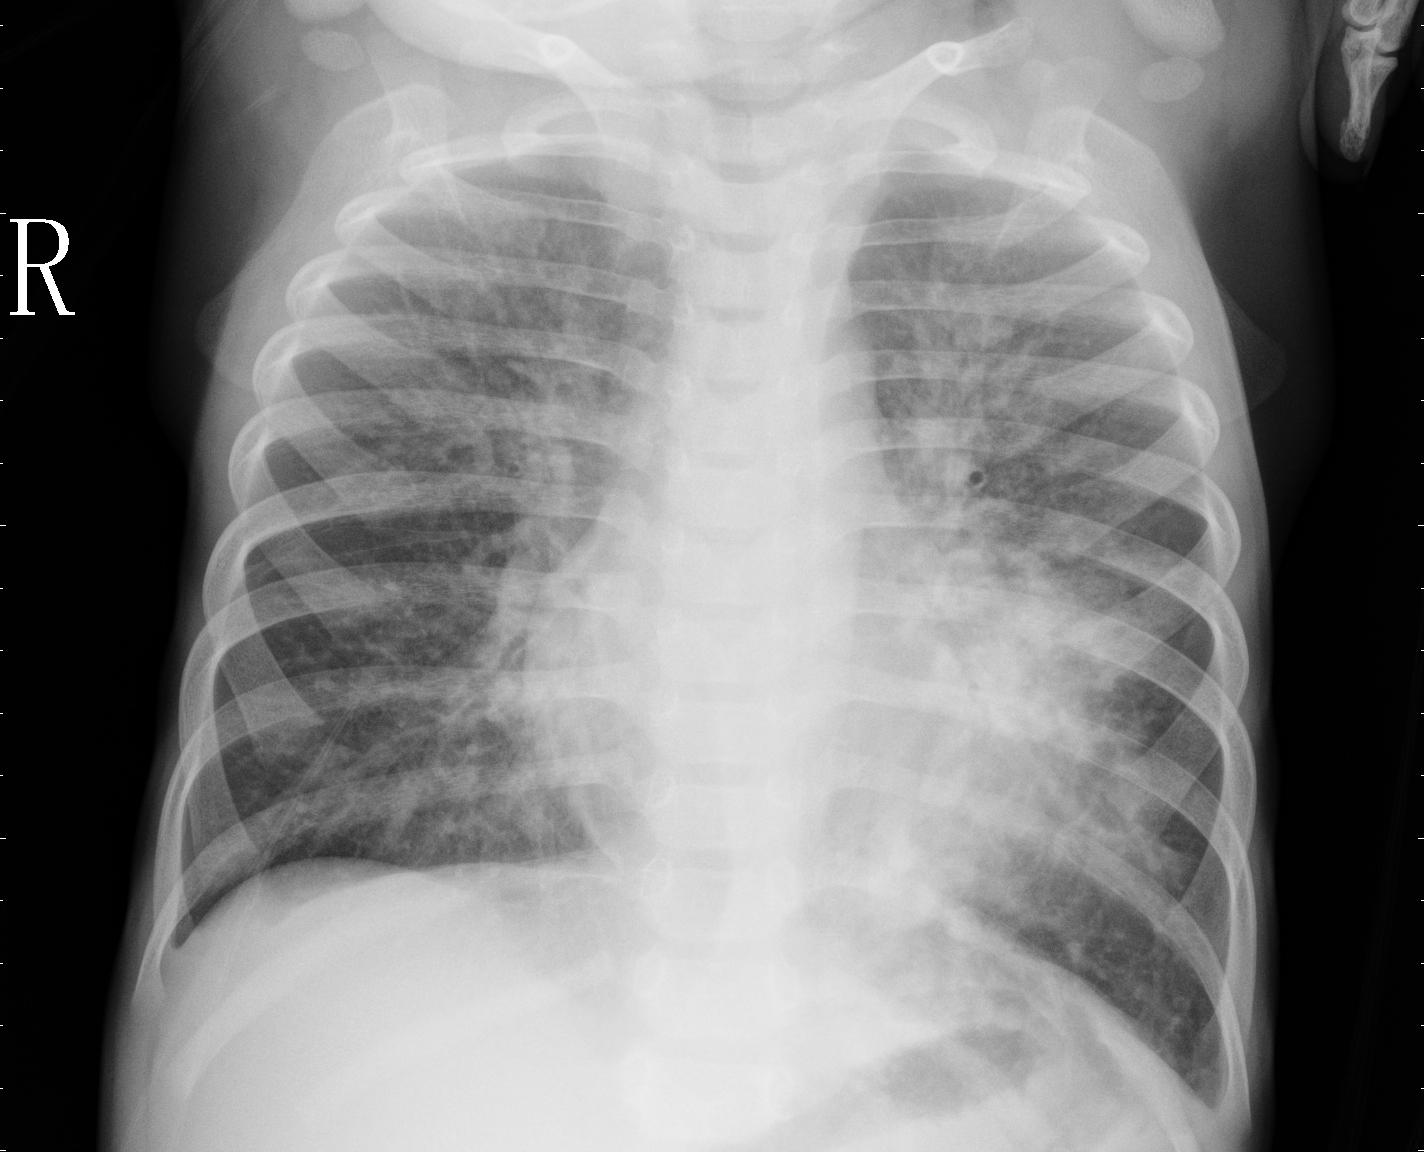
Diagnosis: PNEUMONIA